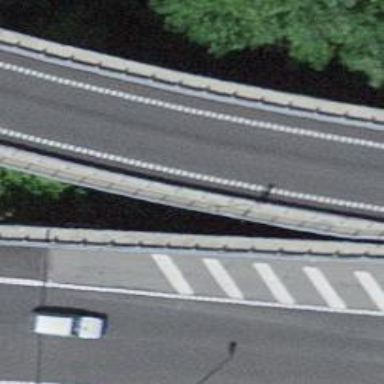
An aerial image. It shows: Asphalt bridge for motorway link.